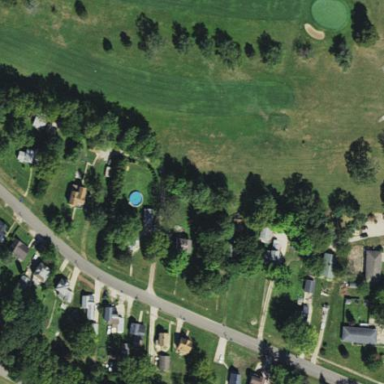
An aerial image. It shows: Golf rough area.